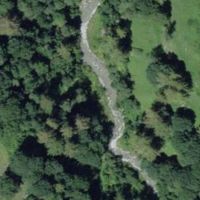
EUNIS habitat code: 43
Species observed at this site:
Tussilago farfara